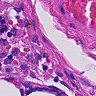
Metastatic tissue present: no